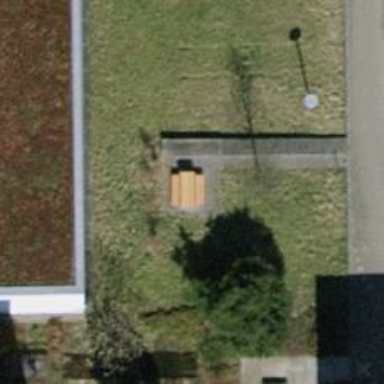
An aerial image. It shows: Picnic table located in leisure land area.